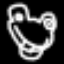
Label: frog